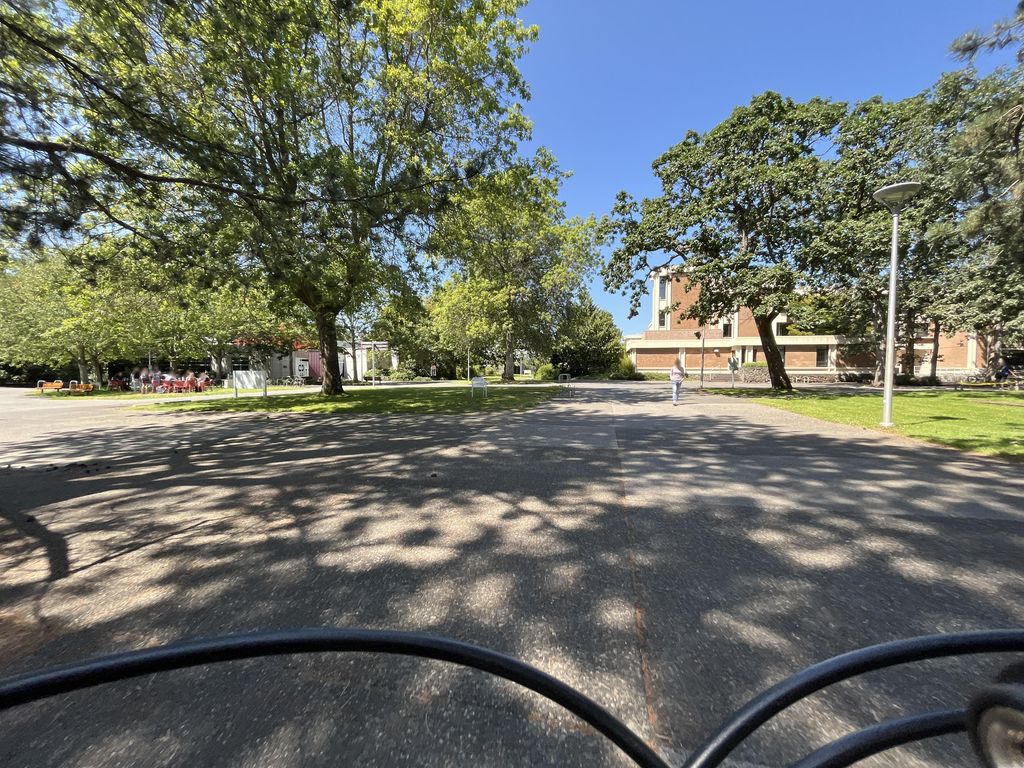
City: victoria